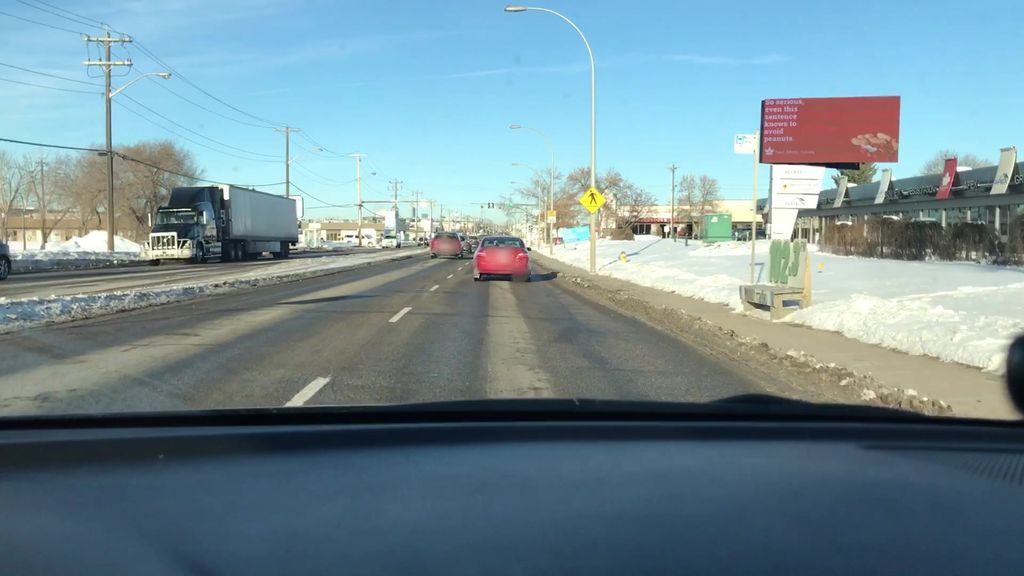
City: edmonton